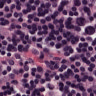
Metastatic tissue present: no